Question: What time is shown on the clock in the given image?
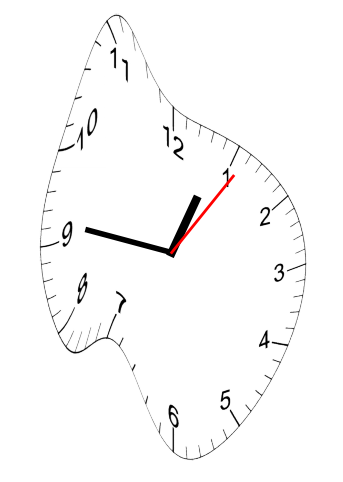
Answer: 12:46:06